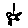
Label: triangle